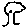
Label: tree